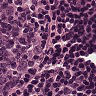
Metastatic tissue present: no